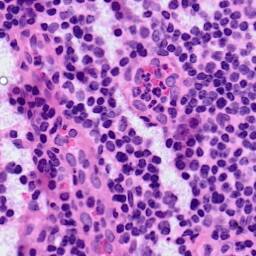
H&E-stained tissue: LymphNode